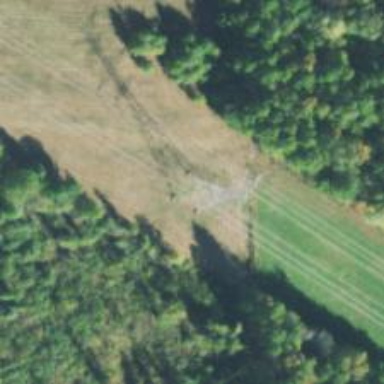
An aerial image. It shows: Lattice structure tower used for power transmission.